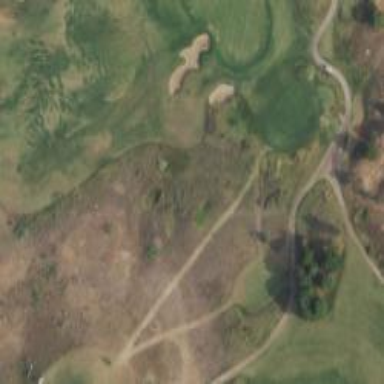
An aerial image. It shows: Rough area on grassy golf course.